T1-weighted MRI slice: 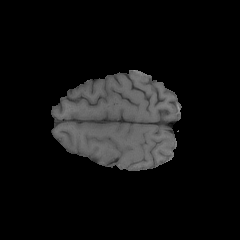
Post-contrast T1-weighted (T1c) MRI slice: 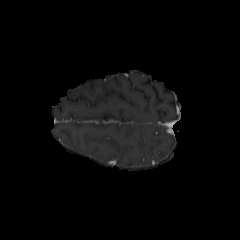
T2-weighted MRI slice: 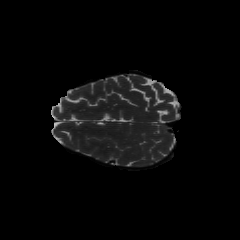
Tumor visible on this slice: no